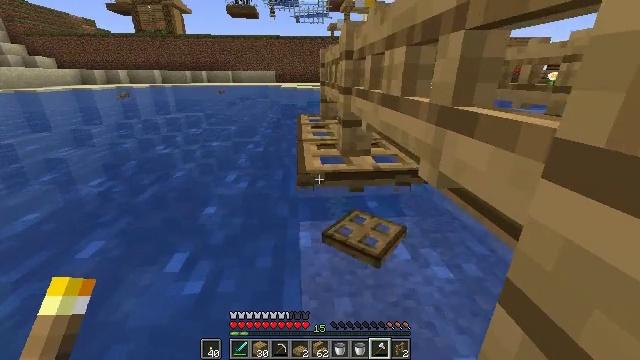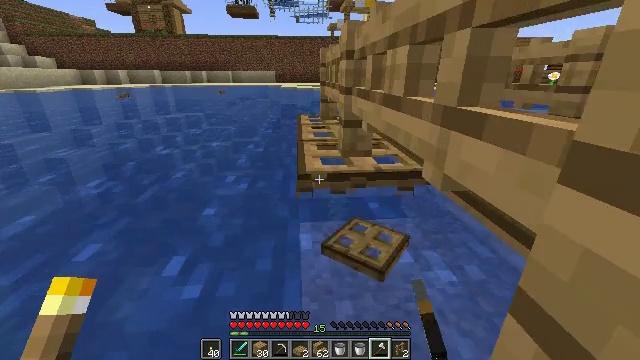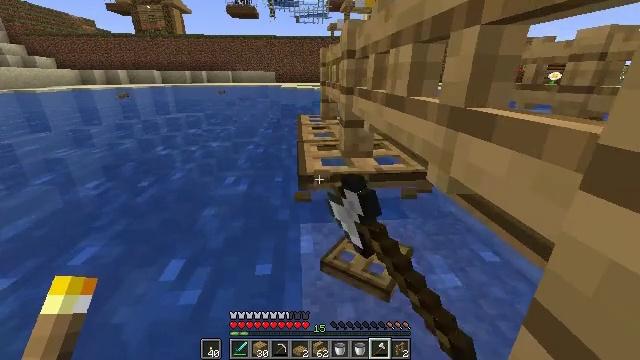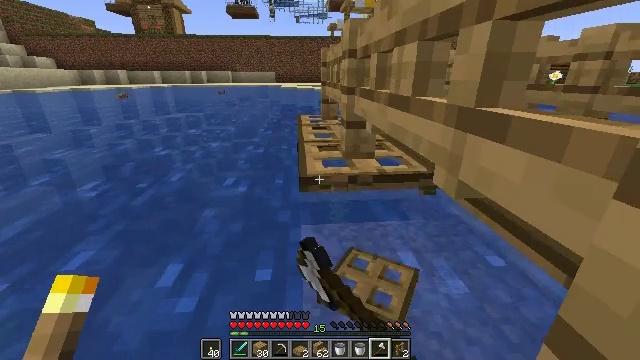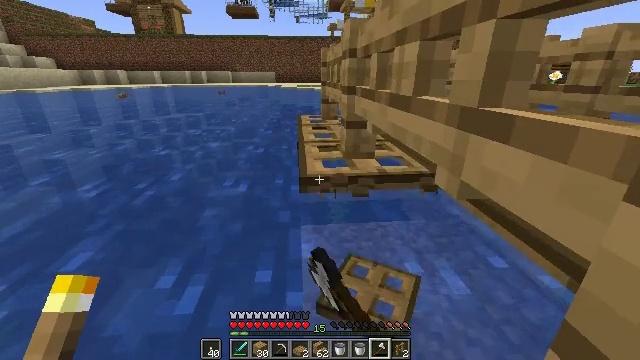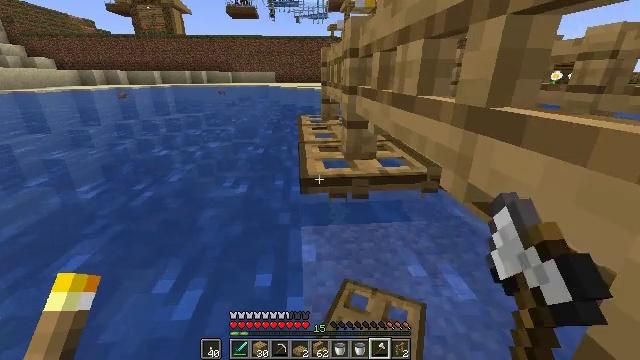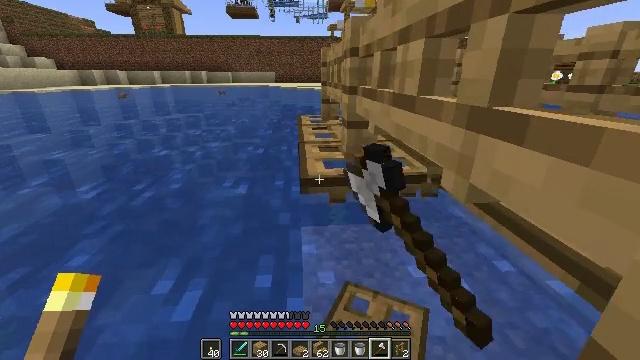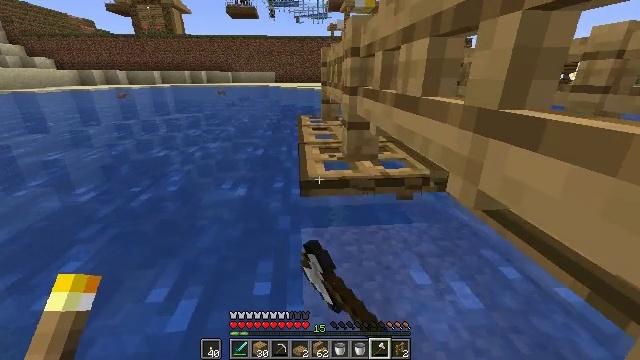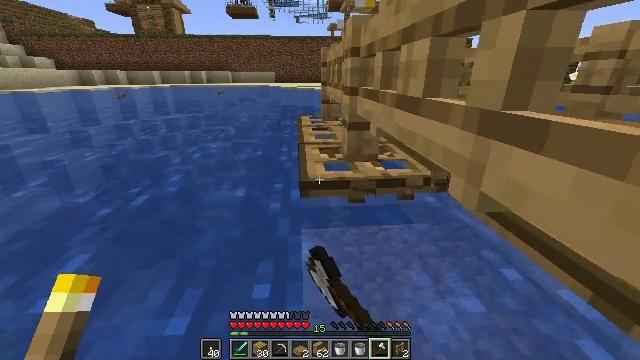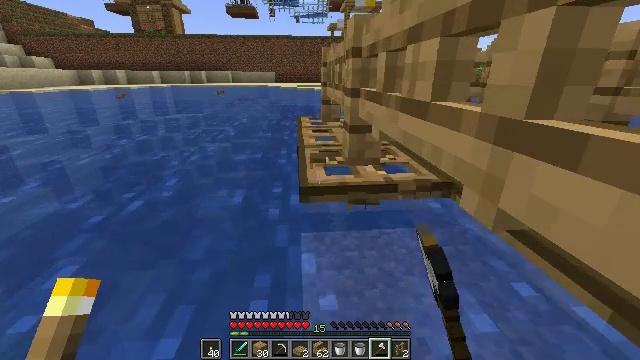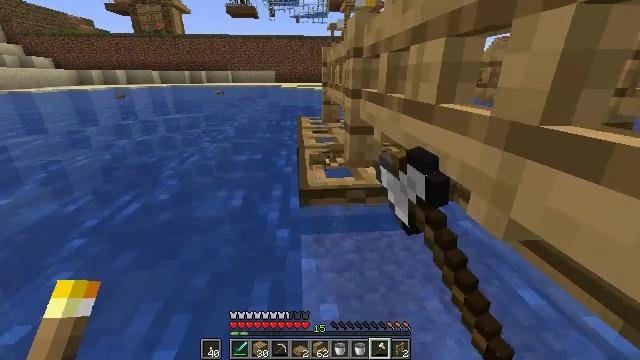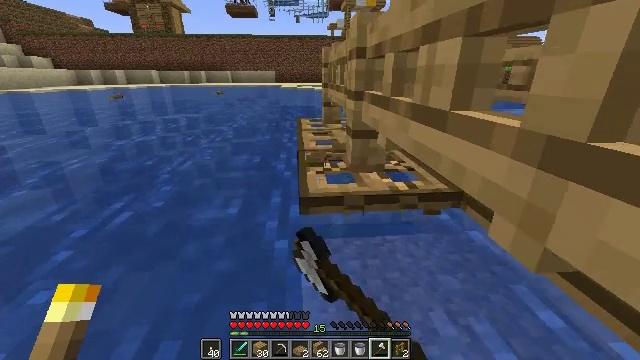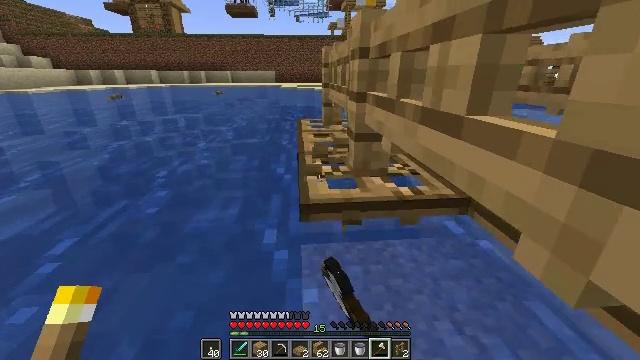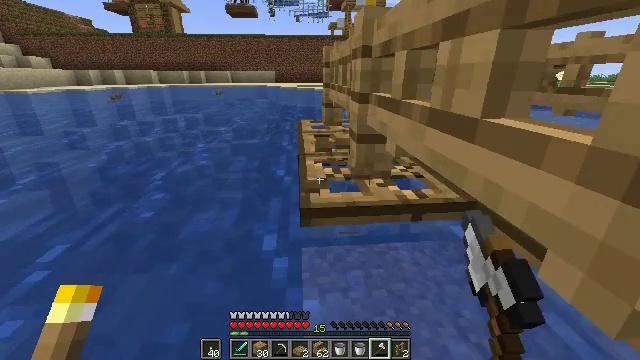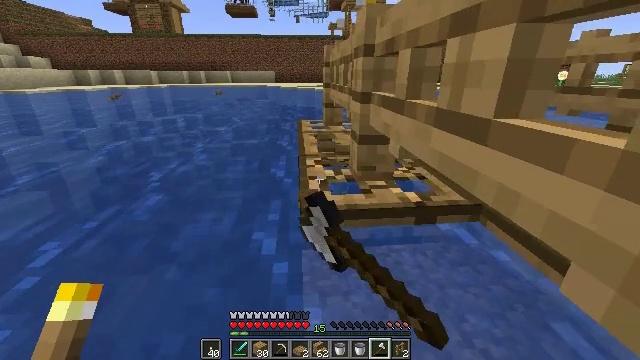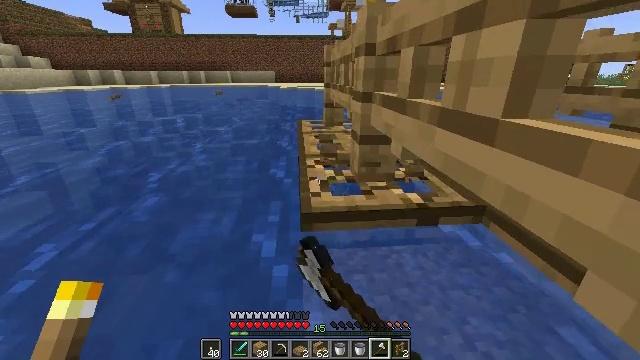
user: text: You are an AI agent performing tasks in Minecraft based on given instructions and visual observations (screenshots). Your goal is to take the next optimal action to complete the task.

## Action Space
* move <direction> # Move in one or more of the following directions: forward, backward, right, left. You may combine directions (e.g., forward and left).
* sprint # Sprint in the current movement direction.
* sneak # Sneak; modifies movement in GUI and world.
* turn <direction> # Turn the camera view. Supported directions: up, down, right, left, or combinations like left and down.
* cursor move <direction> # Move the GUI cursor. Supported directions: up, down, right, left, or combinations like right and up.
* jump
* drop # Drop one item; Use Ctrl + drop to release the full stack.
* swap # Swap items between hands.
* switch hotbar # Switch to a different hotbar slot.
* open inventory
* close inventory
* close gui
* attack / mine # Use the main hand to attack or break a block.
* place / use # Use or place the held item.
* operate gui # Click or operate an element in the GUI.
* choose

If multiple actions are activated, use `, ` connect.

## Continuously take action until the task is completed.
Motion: motion action
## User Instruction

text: Attack the oak trapdoor to recycle it.
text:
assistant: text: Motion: attack / mine
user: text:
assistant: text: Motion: attack / mine
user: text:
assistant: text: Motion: attack / mine
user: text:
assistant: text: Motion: attack / mine
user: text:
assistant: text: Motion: attack / mine
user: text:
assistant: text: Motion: attack / mine
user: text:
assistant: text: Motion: move forward, attack / mine
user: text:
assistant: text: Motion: move forward, attack / mine
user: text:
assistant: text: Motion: move forward, attack / mine
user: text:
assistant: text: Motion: move forward, attack / mine
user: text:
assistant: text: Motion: move forward, attack / mine
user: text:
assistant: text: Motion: attack / mine
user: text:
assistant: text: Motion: attack / mine
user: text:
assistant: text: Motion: attack / mine
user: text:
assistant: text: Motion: attack / mine
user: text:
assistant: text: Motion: attack / mine
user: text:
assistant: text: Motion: attack / mine
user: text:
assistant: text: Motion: attack / mine
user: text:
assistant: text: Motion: attack / mine
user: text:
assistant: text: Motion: move forward, attack / mine
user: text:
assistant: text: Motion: move forward, attack / mine
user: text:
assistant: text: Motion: move forward, attack / mine
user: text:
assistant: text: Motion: move forward, attack / mine
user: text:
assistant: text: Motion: move forward, attack / mine
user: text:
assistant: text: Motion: attack / mine
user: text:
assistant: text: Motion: attack / mine
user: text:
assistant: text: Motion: attack / mine
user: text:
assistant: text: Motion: attack / mine
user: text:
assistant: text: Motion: attack / mine
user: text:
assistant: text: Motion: attack / mine